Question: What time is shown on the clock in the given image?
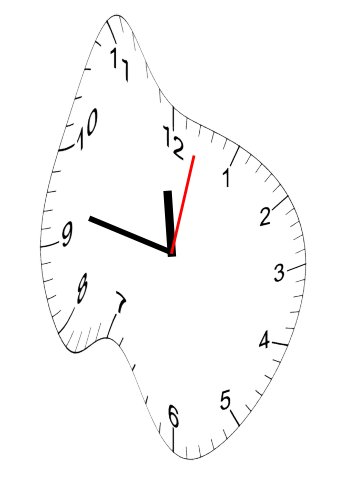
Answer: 11:47:02